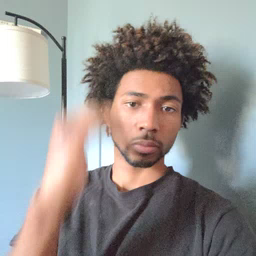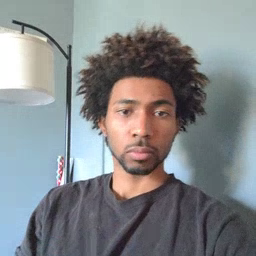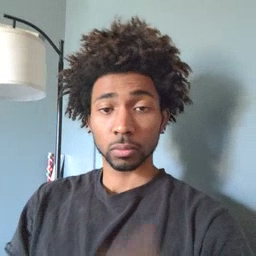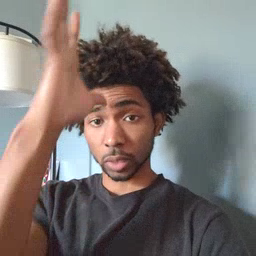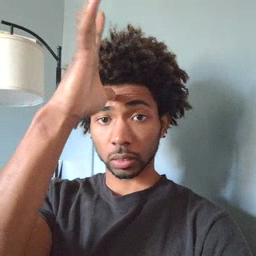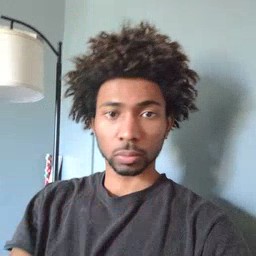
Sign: dad